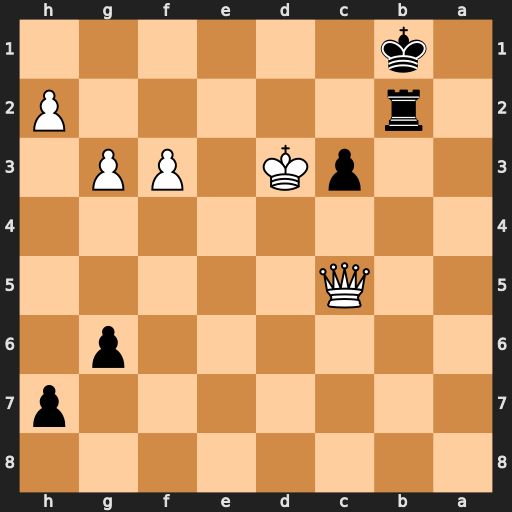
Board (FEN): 8/7p/6p1/2Q5/8/2pK1PP1/1r5P/1k6
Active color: b
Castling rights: -
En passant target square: -
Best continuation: c2 Qxc2+ Rxc2